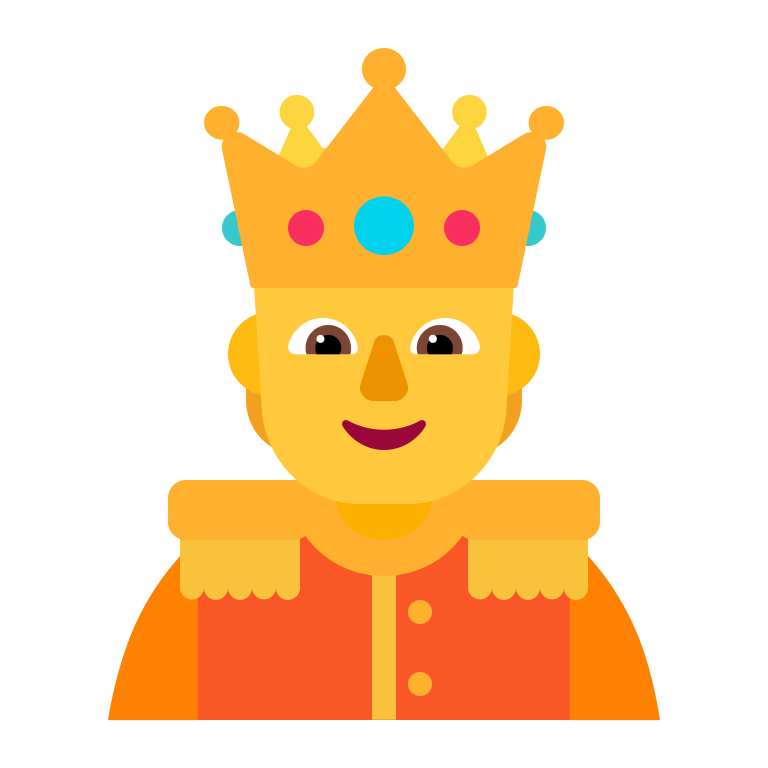
person with crown flat default